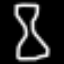
Label: hourglass